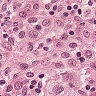
Metastatic tissue present: no